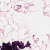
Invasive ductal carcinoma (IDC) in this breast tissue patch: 0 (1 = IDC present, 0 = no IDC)